Question: Code link: <URL>';'

When clicked on a person (node), it selects the spouse also. I only want to select (highlight) the person I clicked on (husband or wife or child). (When I inspect the html in FireBug, spouse nodes (g transform="translate(0,70)") are inside the person nodes. I think they should be outside, but within g class="node" group). I don't know how to fix this. Anyone, please help. Thanks.
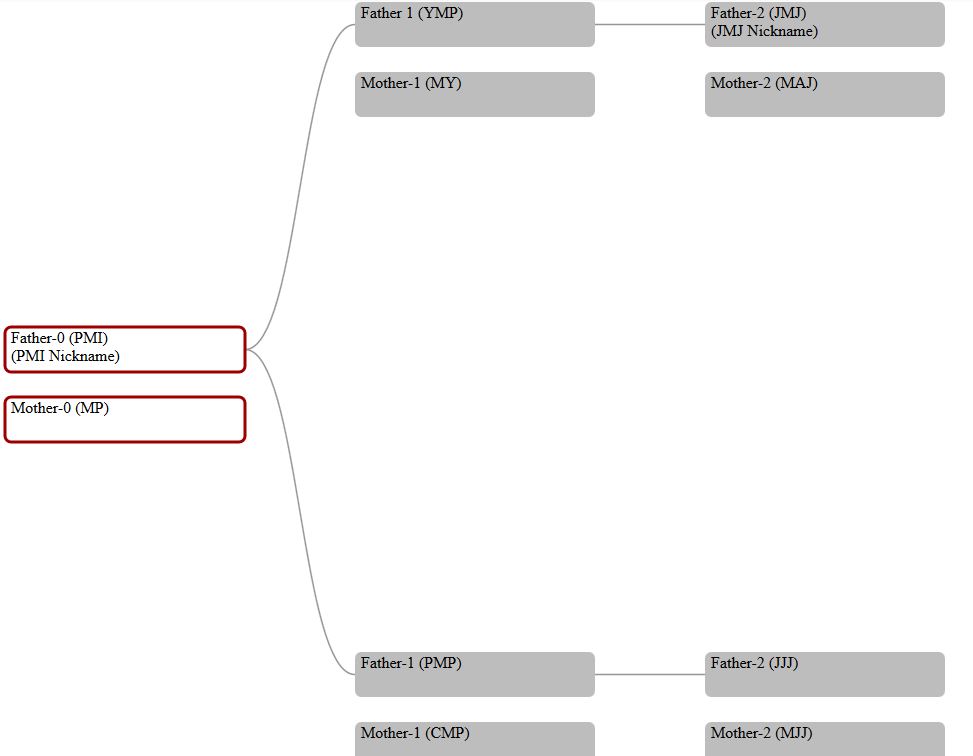
Answer: I think you are right in that the best way to solve your 'onclick' problem is to keep a person's spouses in the same group as the person (instead of in a nested group). In addition to that, I think you are applying the 'onclick' in the wrong place. My advice is to
1. Change lines 325-330 to the following var node = g.append("svg:g").attr("class", "node")
.selectAll("g")
.data(function (d) { return d.nodes; })
.enter().append("svg:g");
node.append("svg:rect")
.on("click", clickedNode);
Currently, you were applying the onclick to the group containing both the person and his/her spouses, while instead you want to use the onclick on each person/spouse separately. Note that once you make this change, you will need to update your code to test each node's rect (instead of the node's group g) as to whether it is selected (lines 355-365). You will also have to update your CSS to style .node rect.normal and .node rect.selected on lines 25 and 29 of your CSS file.
2. The second issue is that you are only drawing the first spouse for each person. Currently the updateSpouses function is iterating over each person, and then adding a group with a rectangle for just the first spouse. What you need to do is first add a group for each person with spouses, and then over each person's spouses. Here's a rough draft of how to modify updateSpouses to get you started: var node = svgTree.selectAll(".node g")
.append("svg:g").attr("transform", function (d, i) {
if (i == d3.familyTree.rootGeneration)
return "translate(" + (d.spouseX) + "," + (d3.familyTree.gapBetweenSpouses) + ")";
else
return "translate(" + 0 + "," + (d3.familyTree.gapBetweenSpouses) + ")";
})
.filter(function (d, i) { return personSpouses" in d });
var spouses = node.selectAll(".spouse")
.data(function(d){ return d.personSpouses }).enter()
.append("rect")
.on("click", clickedNode);
In response to your comment, I went ahead and modified your original code <URL>. Here's a quick summary of the changes I made:
1. I put each person in a group, which then has its own onclick attribute (lines 141-146), so that when you click on the rectangle/text clickedNode is called.
2. I also put each set of spouses in a group (as described above) so that each of them are individually clickable as well (lines 229-232).
3. I modified the resetNodePersonSelected and setNodePersonSelected functions so that they search/update spouses in addition to children.
I've described the changes in high-level above but let me know if you have any more questions on the implementation.